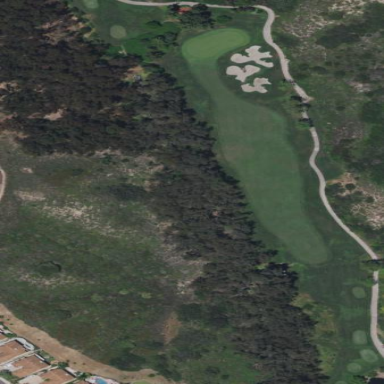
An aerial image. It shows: Golf fairway surrounded by grass.